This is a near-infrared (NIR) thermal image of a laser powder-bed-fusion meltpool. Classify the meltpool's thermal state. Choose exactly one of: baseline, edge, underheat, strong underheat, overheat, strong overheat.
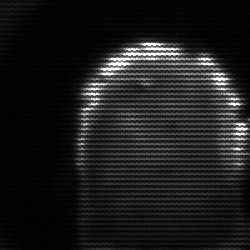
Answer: baseline